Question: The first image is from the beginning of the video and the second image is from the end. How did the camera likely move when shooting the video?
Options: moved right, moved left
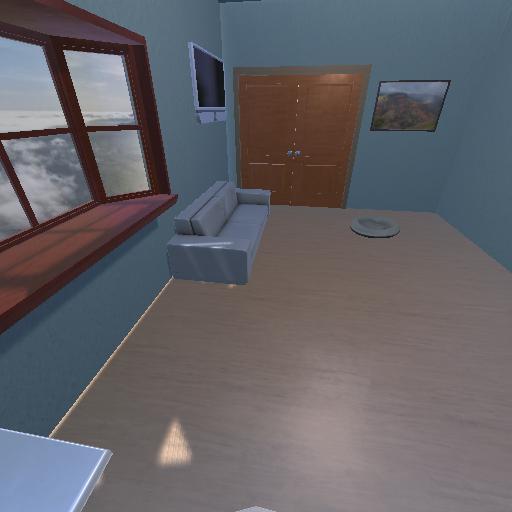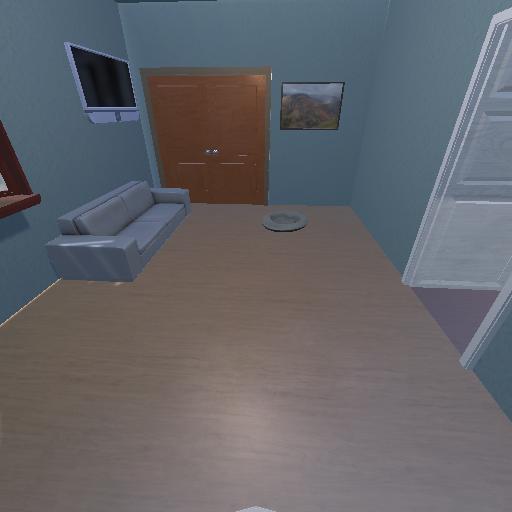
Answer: moved right